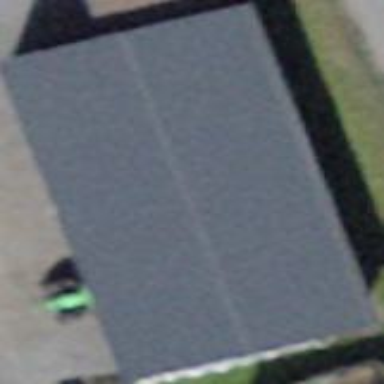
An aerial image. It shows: Storage rental shop located in building.